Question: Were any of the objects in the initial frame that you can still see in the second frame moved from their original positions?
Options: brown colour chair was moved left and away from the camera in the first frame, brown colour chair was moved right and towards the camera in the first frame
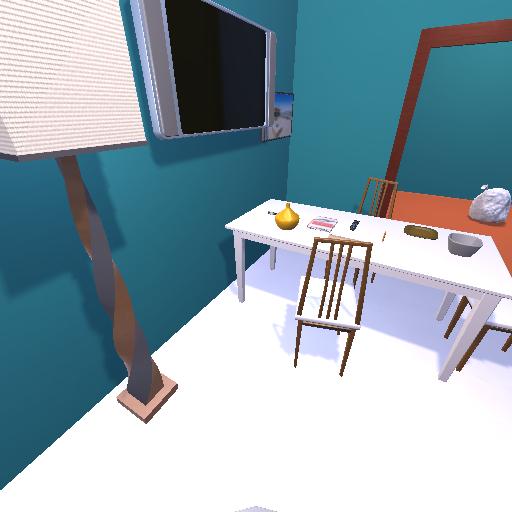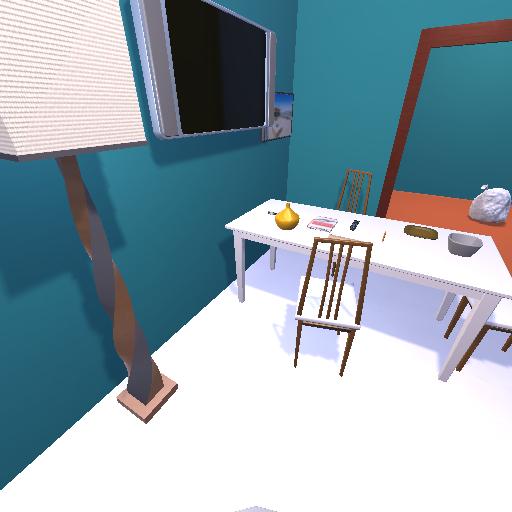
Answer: brown colour chair was moved left and away from the camera in the first frame